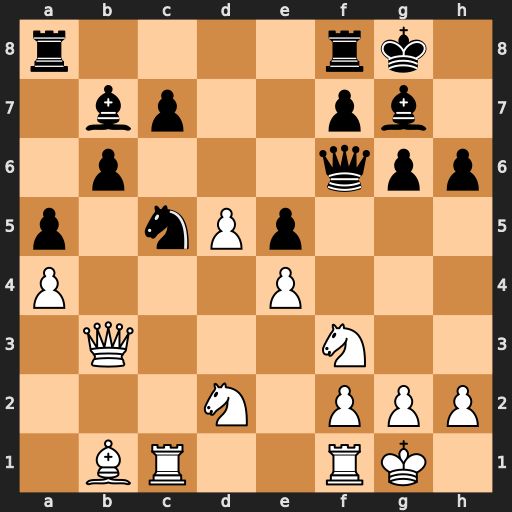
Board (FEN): r4rk1/1bp2pb1/1p3qpp/p1nPp3/P3P3/1Q3N2/3N1PPP/1BR2RK1
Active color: w
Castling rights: -
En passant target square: -
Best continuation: Rxc5 bxc5 Qxb7